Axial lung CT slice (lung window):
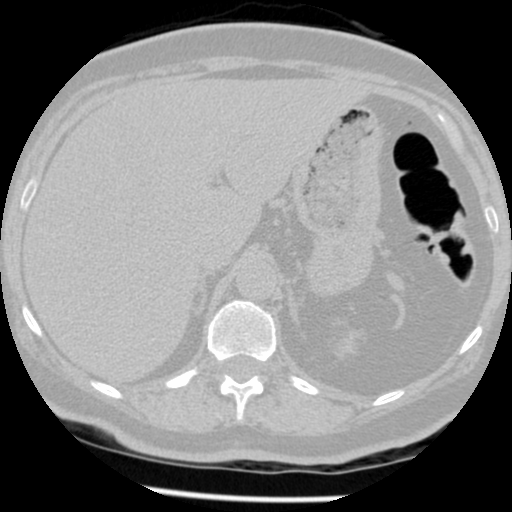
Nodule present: no